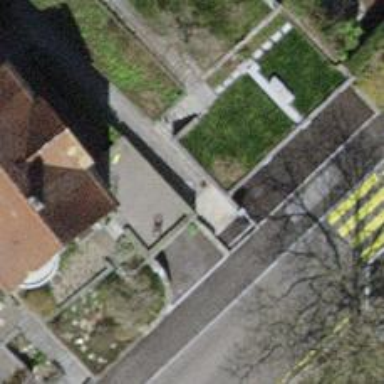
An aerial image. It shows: Set of steps made of paving stones.